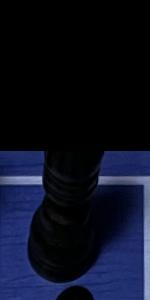
Label: Bishop_Black